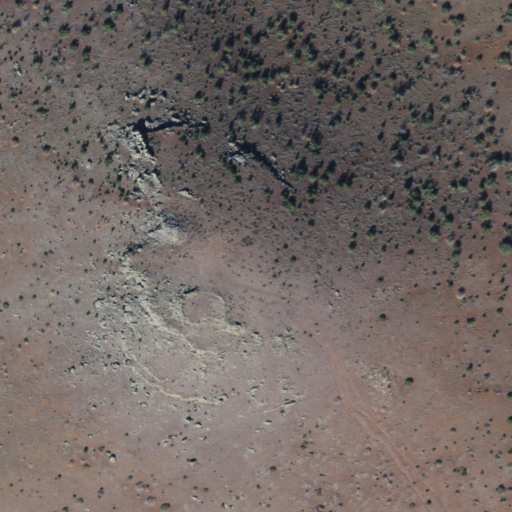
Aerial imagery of mountain in Arizona named Dog Knobs containing shrub, evergreen forest, and grassland